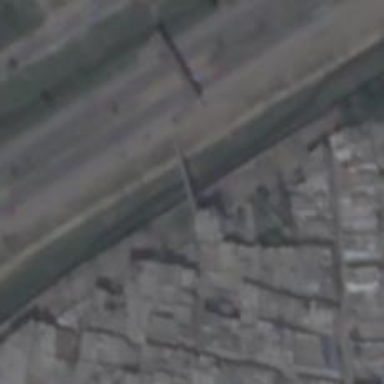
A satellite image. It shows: Residential road with bridge.